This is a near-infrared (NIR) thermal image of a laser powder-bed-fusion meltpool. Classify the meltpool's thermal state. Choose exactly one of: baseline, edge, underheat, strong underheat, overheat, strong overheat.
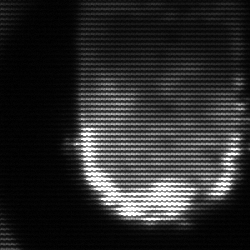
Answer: baseline